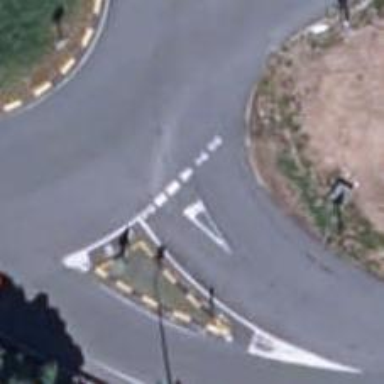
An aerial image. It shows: Road with "give way" sign.